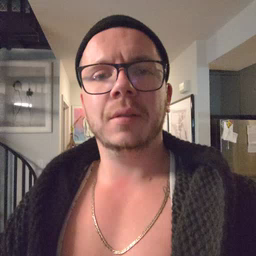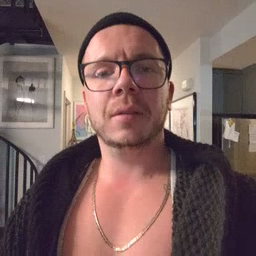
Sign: see